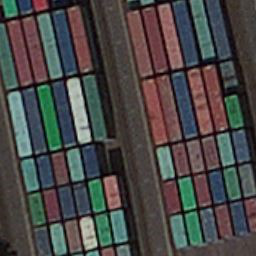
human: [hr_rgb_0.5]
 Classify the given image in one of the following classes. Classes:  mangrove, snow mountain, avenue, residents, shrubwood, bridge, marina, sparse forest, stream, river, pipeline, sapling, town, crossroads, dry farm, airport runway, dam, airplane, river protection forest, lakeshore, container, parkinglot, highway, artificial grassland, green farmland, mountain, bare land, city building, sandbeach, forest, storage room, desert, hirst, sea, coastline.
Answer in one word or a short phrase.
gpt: container